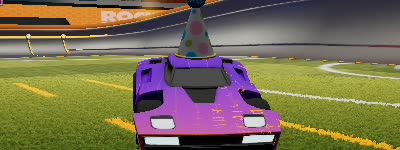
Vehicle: breakout